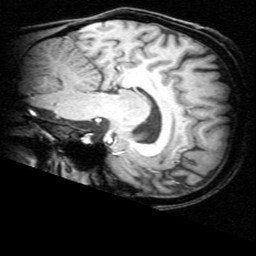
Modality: T1w
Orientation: sagittal
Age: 26
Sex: female